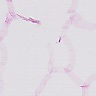
Metastatic tissue present: no